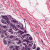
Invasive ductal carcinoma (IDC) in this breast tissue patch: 0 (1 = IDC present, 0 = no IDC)